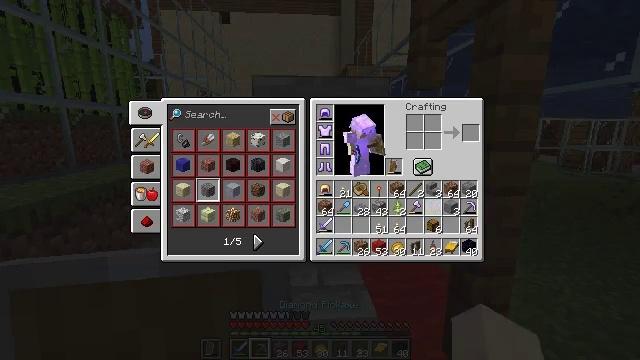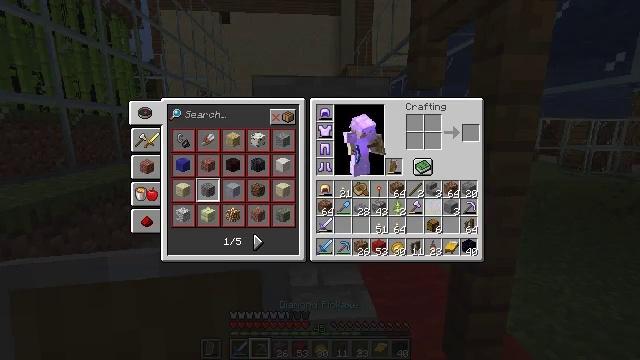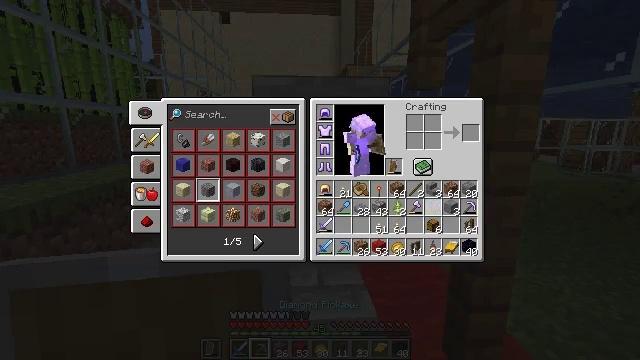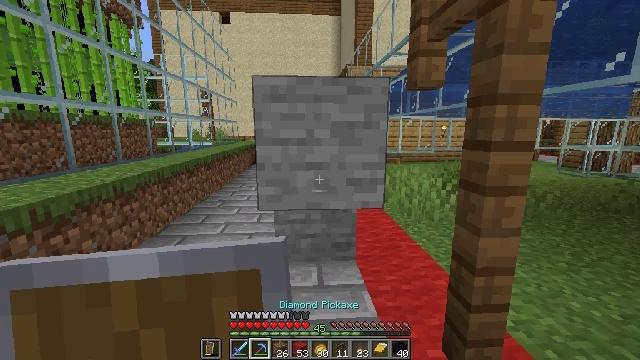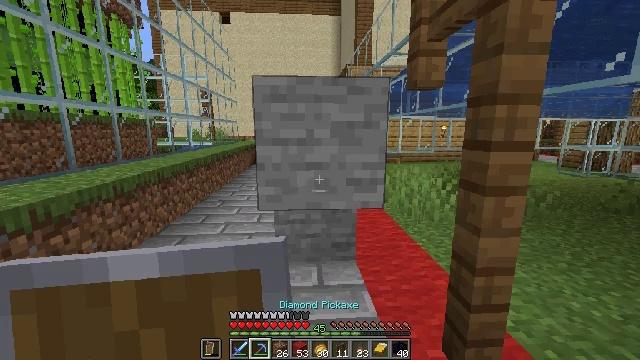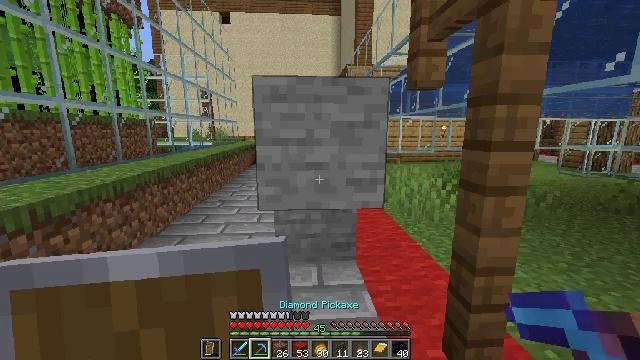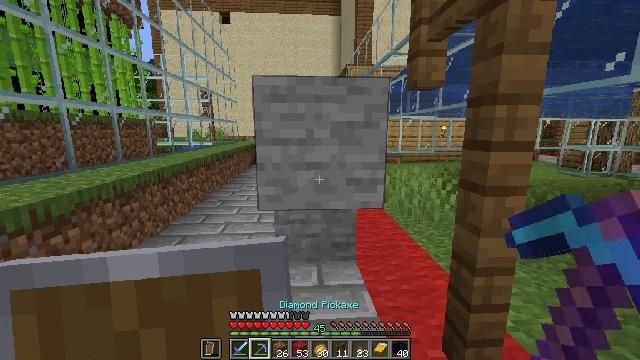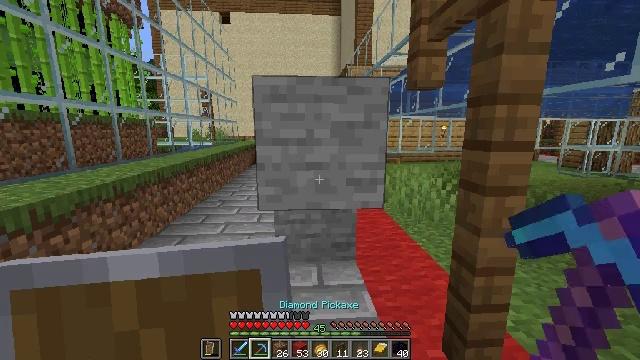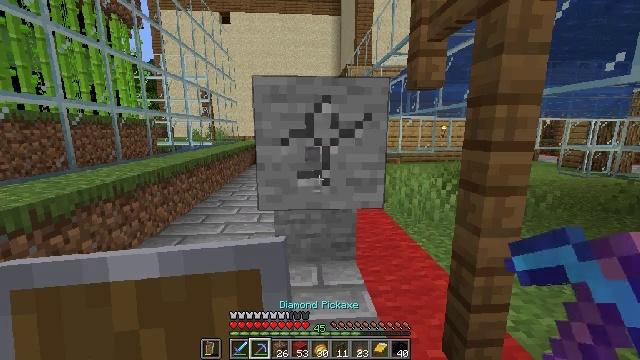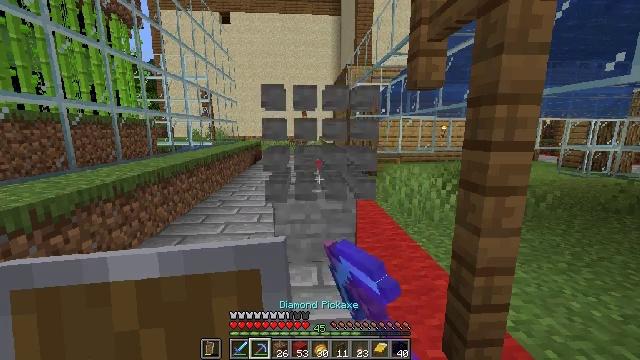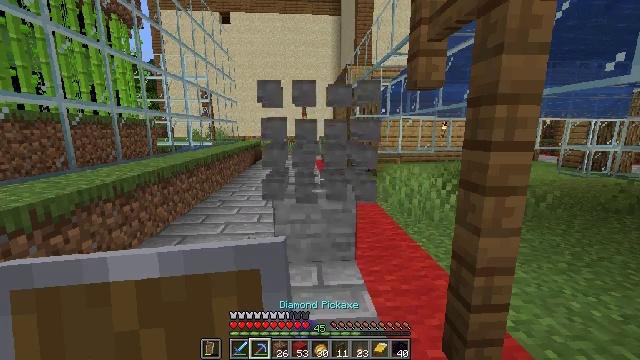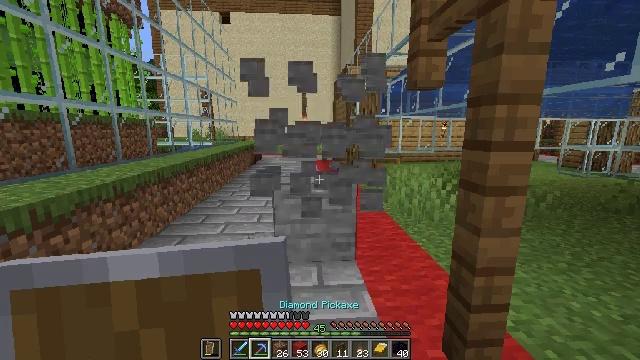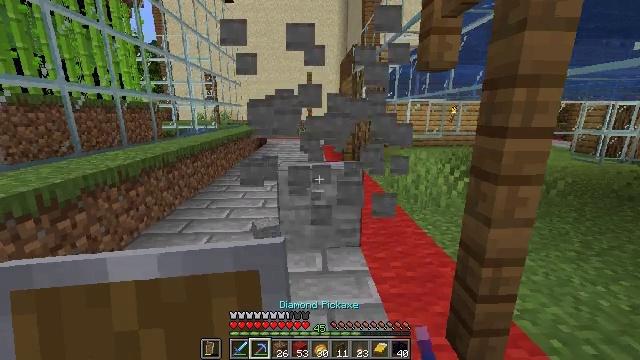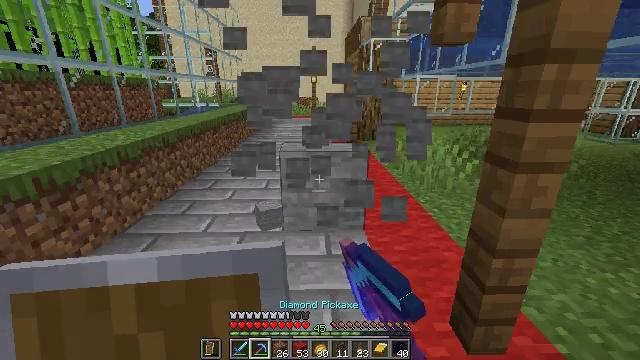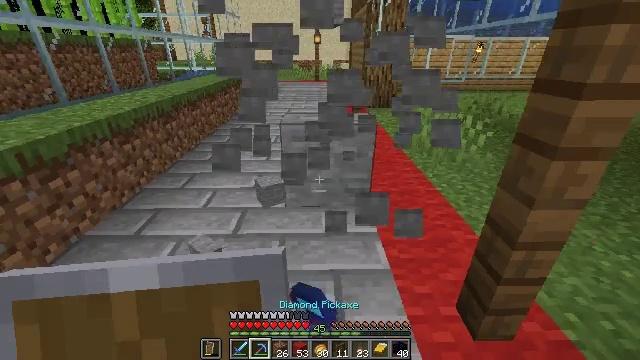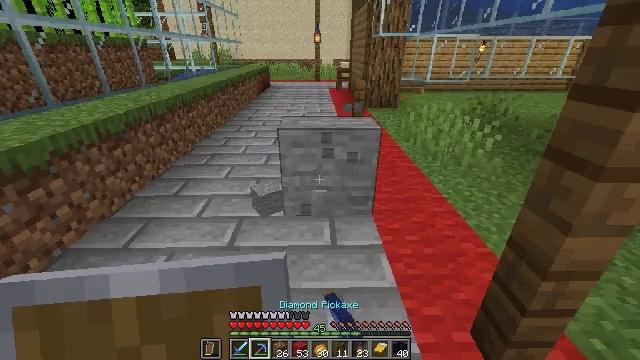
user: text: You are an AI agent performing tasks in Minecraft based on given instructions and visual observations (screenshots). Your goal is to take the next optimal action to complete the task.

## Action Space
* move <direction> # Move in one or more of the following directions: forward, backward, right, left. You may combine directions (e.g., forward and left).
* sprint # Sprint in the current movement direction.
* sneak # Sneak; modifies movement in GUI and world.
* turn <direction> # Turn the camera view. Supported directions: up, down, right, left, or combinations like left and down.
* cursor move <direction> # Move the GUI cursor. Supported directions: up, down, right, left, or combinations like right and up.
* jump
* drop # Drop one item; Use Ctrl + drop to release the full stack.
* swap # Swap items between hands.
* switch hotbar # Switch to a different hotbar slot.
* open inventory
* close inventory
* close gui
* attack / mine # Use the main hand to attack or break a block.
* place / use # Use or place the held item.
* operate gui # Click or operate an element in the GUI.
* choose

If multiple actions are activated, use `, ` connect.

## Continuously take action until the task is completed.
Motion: motion action
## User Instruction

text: Mine the stone stairs.
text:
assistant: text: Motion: sneak, choose
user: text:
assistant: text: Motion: sneak
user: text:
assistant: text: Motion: sneak, close inventory
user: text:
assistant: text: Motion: close inventory
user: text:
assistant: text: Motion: no_op
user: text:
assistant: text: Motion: no_op
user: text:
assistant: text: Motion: no_op
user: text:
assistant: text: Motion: attack / mine
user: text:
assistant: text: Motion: attack / mine
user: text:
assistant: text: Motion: attack / mine
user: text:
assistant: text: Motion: attack / mine
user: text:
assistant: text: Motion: move forward, turn left and down, attack / mine
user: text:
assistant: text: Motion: move forward, turn down, attack / mine
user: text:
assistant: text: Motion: move forward, turn down, attack / mine
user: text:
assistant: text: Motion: attack / mine
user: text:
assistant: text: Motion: attack / mine
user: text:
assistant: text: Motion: attack / mine
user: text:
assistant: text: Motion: attack / mine
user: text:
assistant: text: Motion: attack / mine
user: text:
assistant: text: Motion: move forward
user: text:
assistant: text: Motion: move forward, turn left and down
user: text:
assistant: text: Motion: no_op